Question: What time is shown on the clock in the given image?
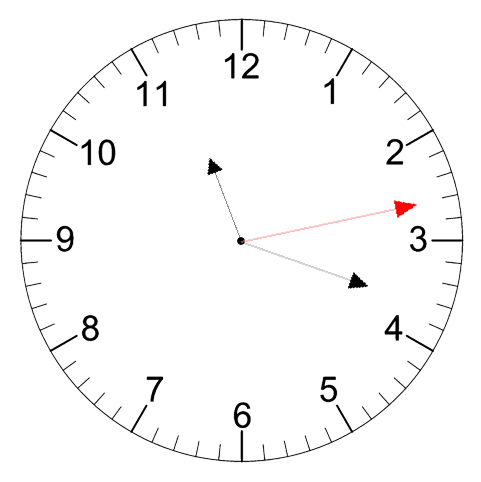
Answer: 11:18:13